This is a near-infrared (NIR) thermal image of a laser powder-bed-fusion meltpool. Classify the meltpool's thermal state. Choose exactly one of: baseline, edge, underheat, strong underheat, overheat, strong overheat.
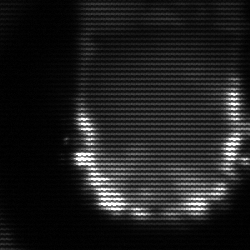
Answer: baseline